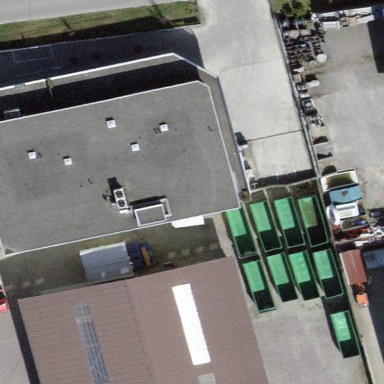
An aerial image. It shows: Industrial building with flat roof.